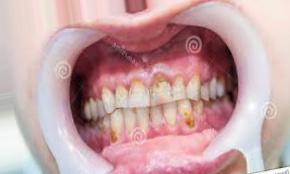
Condition: Tooth Discoloration